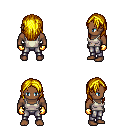
a pixel art fantasy rpg character, male body template, human, dark skin, white pirate shirt, metal pants, blonde long hairstyle, gold gloves, four views (front, back, left, right), 2x2 character sprite sheet, small pixel art, hard edges, no anti-aliasing